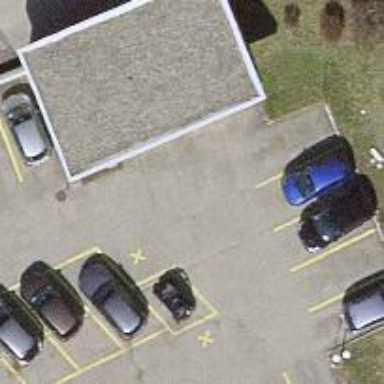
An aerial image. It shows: Road serving as parking aisle.